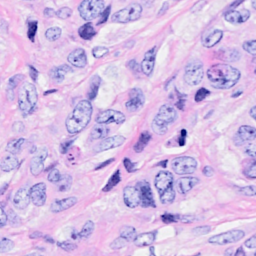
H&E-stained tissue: Breast